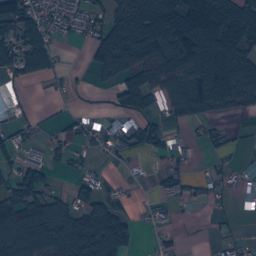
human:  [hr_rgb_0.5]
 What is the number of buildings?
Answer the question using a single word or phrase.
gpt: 662

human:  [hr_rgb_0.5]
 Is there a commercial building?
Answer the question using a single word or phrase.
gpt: yes

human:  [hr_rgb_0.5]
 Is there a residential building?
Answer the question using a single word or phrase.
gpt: yes

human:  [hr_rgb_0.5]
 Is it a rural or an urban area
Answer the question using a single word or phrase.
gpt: urban

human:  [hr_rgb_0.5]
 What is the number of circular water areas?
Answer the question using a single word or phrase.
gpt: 1

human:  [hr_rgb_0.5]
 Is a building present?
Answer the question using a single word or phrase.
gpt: yes

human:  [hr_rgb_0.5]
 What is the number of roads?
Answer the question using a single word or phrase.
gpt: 280

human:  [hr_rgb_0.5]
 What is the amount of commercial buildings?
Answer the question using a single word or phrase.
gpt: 14

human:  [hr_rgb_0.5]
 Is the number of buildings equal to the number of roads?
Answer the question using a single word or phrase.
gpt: no

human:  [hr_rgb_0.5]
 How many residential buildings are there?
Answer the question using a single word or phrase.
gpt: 640

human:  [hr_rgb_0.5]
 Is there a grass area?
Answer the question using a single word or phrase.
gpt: yes

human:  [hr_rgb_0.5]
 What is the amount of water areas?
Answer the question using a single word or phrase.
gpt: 27

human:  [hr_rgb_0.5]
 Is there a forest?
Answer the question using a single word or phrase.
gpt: yes

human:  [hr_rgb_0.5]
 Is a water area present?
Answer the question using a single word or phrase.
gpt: yes

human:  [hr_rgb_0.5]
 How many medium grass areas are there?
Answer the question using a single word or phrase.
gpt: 50

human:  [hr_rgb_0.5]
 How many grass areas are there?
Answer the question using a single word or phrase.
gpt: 171

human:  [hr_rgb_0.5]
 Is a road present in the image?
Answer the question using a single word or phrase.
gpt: yes

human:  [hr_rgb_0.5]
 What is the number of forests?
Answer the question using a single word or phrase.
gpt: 171

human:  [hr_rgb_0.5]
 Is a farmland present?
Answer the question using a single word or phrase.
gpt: yes

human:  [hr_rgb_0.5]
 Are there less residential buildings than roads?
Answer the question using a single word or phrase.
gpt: no

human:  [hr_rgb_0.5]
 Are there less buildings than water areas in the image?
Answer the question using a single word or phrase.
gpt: no

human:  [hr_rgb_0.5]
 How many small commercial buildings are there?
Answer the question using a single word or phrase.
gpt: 10

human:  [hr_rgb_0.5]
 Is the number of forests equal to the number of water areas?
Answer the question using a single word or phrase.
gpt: no

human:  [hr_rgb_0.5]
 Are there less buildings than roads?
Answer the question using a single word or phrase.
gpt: no

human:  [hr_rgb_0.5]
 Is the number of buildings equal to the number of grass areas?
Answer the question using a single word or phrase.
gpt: no

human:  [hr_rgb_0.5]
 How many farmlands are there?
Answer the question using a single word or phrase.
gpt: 57

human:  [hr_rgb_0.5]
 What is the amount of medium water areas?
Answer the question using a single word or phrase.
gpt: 7

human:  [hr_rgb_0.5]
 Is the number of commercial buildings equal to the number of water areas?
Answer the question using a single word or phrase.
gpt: no

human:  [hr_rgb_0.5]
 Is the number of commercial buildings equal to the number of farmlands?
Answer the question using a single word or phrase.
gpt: no

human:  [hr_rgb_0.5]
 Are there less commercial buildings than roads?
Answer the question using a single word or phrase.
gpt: yes

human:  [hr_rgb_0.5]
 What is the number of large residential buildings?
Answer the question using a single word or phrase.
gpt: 1

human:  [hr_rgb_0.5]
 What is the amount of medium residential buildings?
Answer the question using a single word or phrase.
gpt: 14

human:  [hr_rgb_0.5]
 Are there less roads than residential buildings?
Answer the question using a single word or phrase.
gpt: yes

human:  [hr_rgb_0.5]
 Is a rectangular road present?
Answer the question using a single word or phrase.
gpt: no

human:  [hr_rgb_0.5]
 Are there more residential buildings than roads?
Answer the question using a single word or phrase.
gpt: yes

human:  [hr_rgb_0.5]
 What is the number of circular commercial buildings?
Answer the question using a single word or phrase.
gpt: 0

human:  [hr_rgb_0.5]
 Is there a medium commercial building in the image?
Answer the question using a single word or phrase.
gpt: yes

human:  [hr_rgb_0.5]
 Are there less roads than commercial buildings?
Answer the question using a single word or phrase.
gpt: no

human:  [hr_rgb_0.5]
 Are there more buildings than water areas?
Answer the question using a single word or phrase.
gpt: yes

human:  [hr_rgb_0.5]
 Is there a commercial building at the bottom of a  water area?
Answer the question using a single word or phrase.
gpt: yes

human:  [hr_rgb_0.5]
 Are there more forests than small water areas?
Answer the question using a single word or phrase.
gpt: yes

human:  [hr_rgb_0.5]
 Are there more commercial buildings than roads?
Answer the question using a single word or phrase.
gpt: no

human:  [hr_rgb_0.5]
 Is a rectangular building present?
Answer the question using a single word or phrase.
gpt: yes

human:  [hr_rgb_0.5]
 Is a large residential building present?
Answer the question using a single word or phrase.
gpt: yes

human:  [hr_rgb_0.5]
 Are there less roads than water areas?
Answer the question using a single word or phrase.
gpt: no

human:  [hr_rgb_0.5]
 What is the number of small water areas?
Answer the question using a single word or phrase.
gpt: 17

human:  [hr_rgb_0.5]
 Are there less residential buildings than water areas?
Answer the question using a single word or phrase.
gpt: no

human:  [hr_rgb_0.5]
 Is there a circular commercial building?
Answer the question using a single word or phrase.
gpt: no

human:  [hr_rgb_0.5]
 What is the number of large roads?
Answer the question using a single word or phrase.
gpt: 0

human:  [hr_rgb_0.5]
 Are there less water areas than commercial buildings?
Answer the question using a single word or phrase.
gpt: no

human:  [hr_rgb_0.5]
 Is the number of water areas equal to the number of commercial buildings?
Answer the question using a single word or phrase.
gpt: no

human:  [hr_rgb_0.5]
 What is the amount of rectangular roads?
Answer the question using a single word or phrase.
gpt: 0

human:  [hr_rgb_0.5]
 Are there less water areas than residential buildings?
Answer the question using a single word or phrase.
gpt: yes

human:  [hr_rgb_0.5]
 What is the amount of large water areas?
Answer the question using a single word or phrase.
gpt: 3

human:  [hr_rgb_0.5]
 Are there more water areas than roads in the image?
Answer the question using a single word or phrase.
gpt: no

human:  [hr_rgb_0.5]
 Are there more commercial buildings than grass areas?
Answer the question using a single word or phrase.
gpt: yes

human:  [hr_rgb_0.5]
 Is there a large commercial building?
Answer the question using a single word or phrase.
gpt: yes

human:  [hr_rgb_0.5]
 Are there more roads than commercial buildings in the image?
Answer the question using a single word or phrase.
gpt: yes

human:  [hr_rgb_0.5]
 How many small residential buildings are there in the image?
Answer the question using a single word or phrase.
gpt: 779

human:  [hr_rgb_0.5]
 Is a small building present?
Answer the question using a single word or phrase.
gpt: yes

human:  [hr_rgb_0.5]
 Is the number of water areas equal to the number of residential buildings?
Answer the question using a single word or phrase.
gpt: no

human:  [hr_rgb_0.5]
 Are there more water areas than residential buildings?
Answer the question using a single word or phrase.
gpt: no

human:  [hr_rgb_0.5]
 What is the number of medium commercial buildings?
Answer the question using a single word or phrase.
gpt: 2

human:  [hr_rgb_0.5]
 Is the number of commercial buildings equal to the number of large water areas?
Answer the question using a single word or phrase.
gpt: no